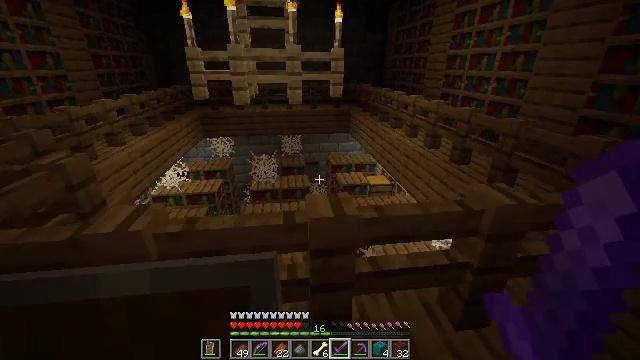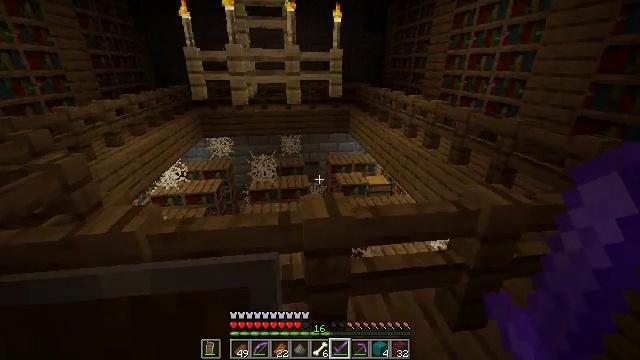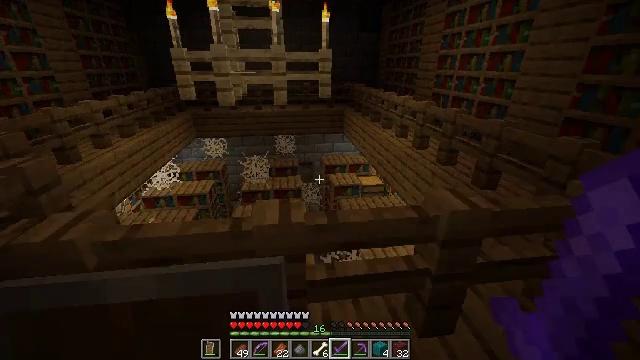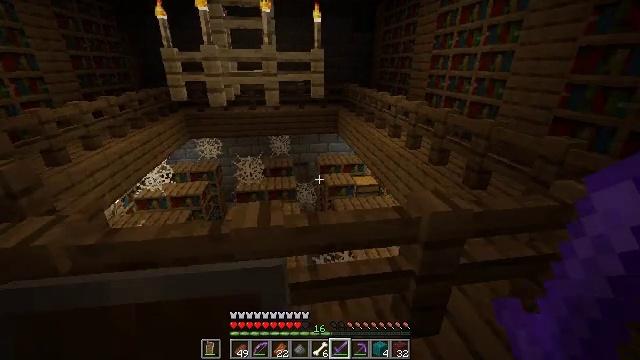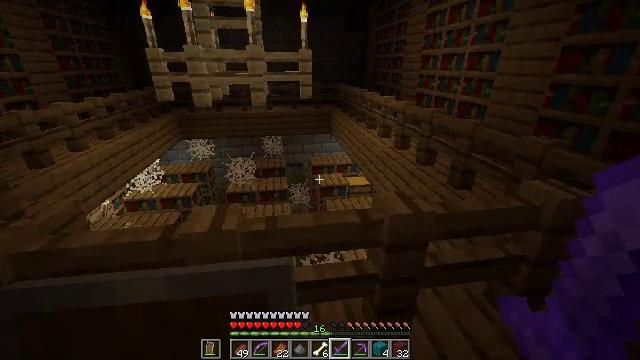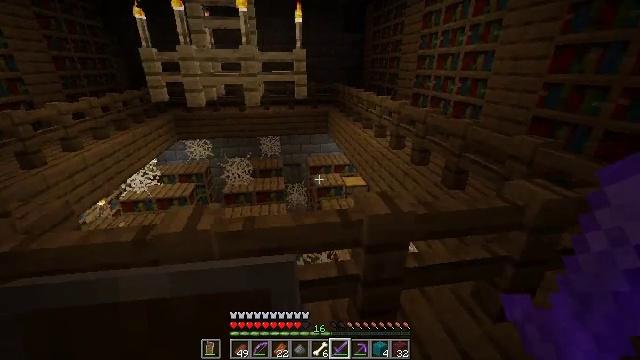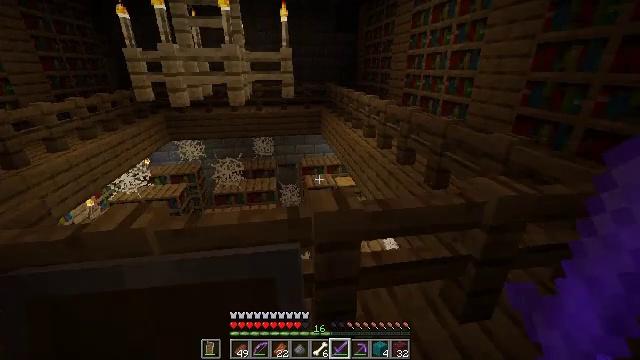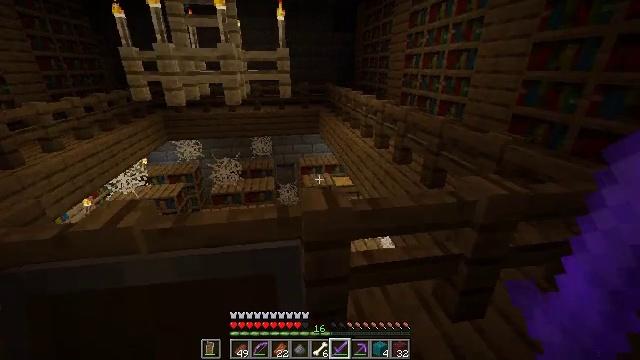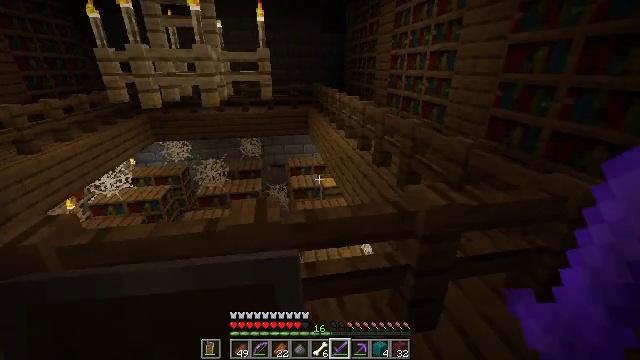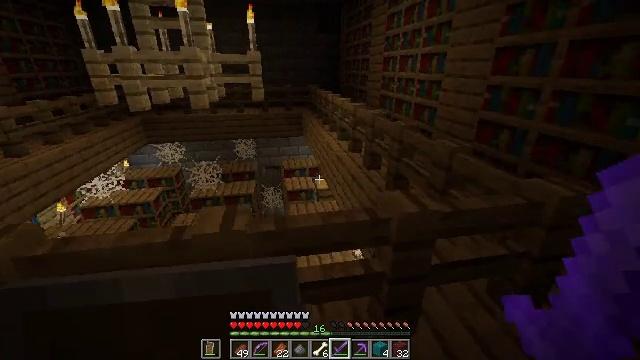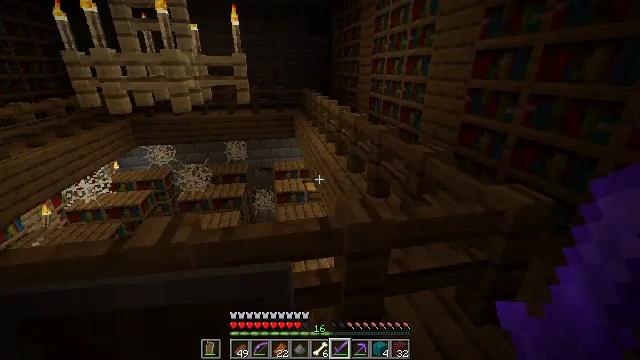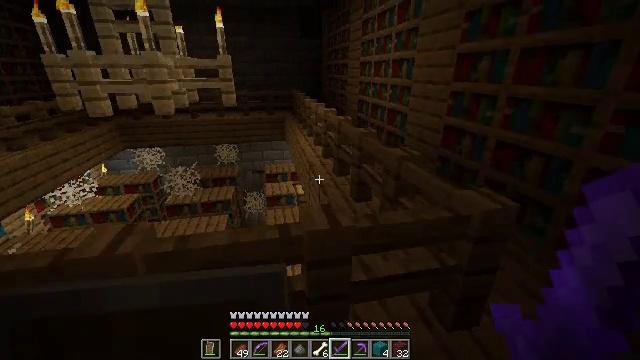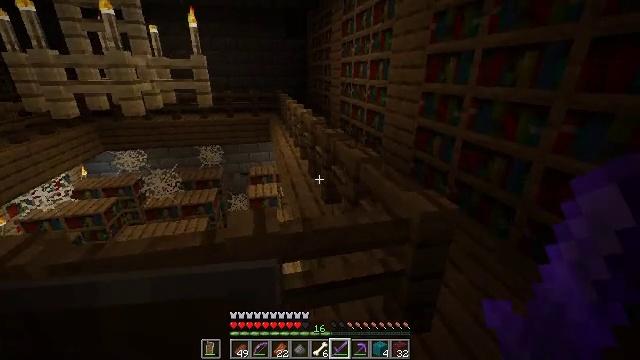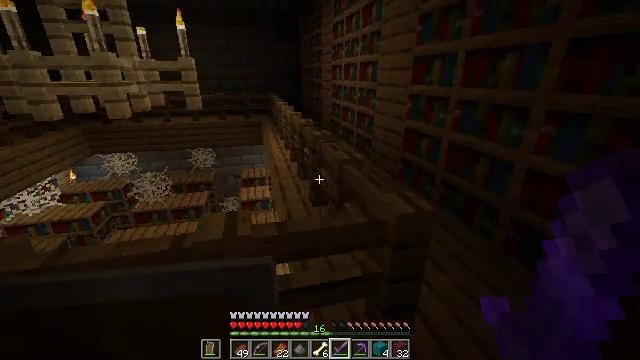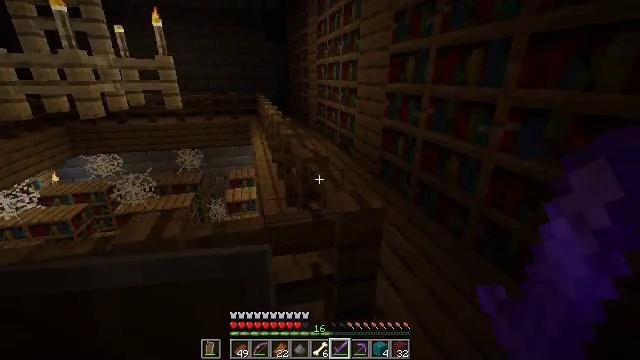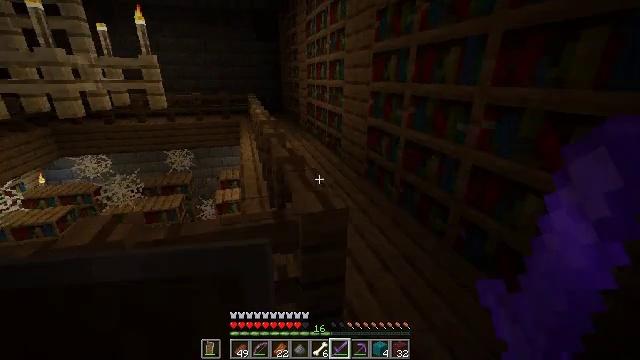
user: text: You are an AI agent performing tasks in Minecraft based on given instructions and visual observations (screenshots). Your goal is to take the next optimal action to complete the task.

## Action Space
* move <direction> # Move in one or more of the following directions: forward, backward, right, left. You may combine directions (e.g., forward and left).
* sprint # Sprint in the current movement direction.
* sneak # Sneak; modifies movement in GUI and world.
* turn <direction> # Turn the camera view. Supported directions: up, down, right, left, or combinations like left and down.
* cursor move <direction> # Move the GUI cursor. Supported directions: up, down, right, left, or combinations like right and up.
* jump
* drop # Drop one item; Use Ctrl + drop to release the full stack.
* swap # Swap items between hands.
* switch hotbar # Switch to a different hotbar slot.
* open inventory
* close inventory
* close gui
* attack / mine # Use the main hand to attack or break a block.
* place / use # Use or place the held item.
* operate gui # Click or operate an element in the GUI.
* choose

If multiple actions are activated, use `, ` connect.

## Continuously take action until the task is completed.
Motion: motion action
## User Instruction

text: Collect cobweb using shears for string.
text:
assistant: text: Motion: move back and move right
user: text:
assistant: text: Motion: move back and move right
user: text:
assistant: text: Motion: move right
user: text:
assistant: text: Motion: move right
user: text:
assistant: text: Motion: move right
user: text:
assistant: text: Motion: move right
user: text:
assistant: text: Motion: move right
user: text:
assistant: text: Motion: move right
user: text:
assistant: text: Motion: move right
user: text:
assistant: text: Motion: move right
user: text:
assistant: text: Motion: move right, turn right
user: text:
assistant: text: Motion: move right, turn right
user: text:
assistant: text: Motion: move right, turn right
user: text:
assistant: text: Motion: move right, turn right
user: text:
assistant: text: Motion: move right
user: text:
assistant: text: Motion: move right
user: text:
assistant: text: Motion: move forward and move right
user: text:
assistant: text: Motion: move forward and move right
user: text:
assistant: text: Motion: move forward and move right
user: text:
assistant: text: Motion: move forward and move right
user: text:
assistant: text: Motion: move forward and move right, turn left
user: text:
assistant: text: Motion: move forward, turn left
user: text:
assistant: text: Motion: move forward, turn left
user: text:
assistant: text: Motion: move forward, turn left
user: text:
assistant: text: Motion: move forward, turn left
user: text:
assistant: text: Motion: move forward, turn left
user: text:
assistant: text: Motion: move forward, turn left
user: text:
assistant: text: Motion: move forward, turn left
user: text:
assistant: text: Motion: turn left
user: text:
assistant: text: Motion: no_op